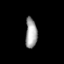
Tissue: prostate
Cell type: Fibroblasts
Senescence score: 0.701
Nuclear area (px): 340
Mean DAPI intensity: 162.782